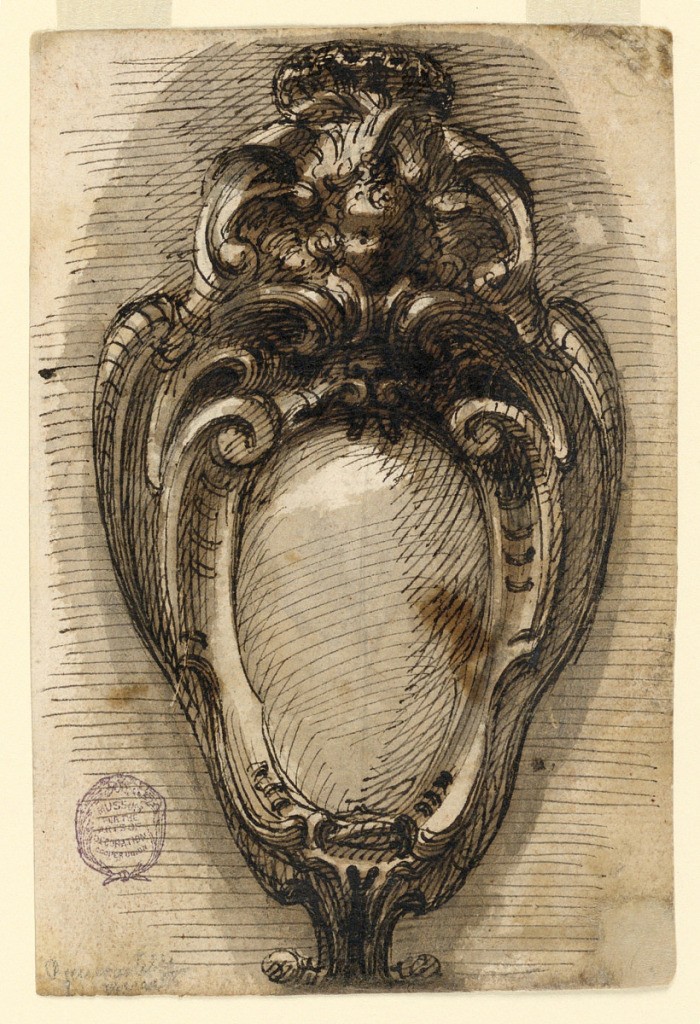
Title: Project for an Escutcheon
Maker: Leonardo Scaglia, French, active Italy, 1640 – 1650
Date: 1625–1650
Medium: Black chalk, pen and ink, brush and wash on paper
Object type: Drawing
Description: Design for an oval escutcheon crowned with a cherub and shell.